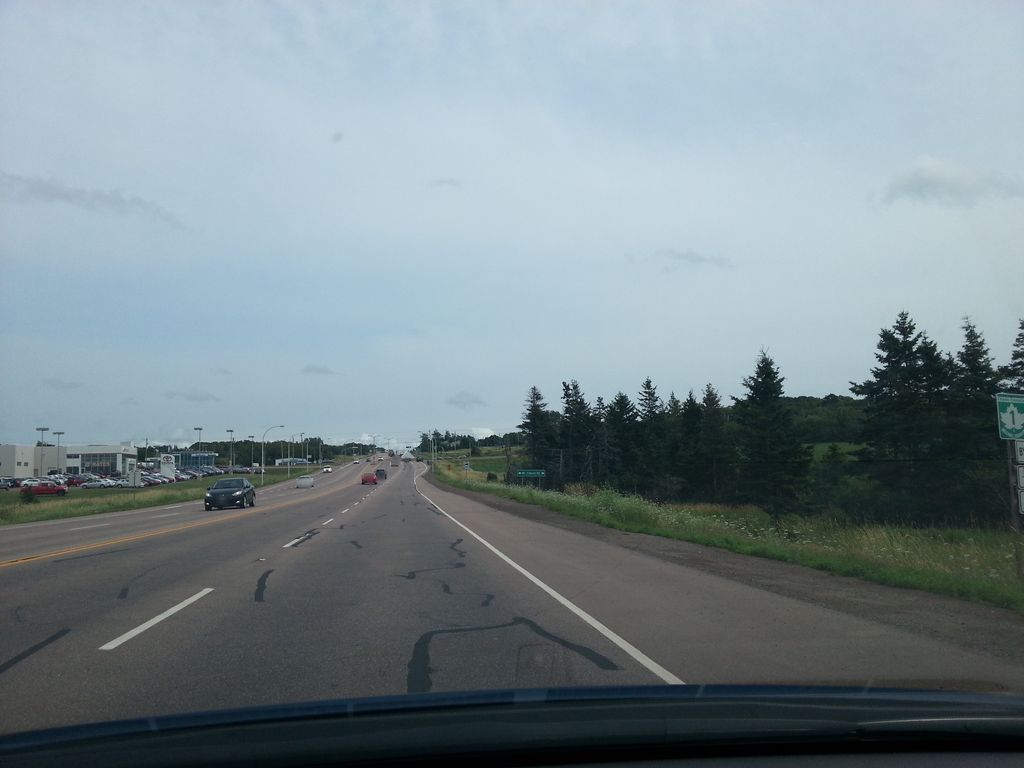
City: charlottetown